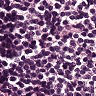
Metastatic tissue present: no